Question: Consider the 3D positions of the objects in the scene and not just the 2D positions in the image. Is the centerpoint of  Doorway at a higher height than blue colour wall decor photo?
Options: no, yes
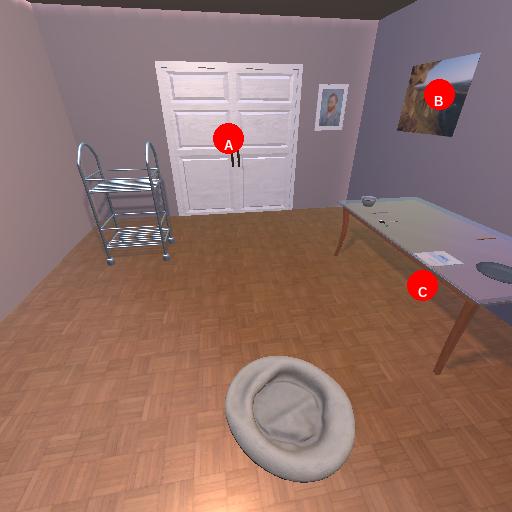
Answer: no